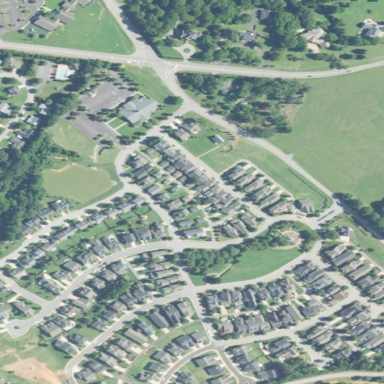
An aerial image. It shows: Residential neighbourhood.